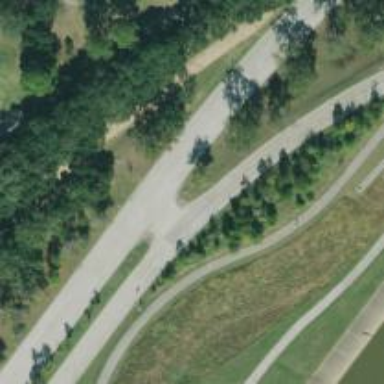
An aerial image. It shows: Secondary link road.